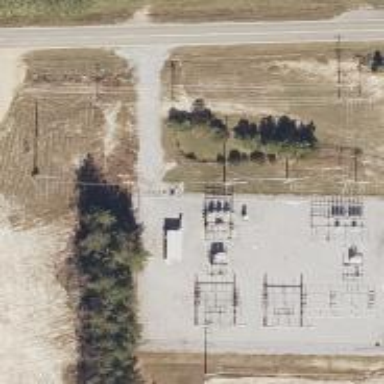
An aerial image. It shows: Power pole.